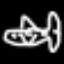
Label: airplane